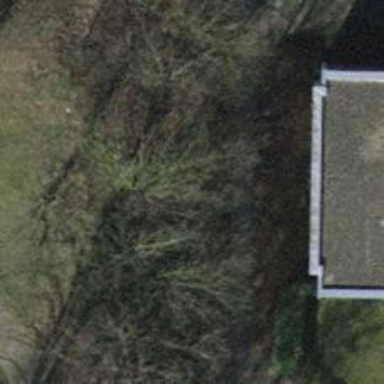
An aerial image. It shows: Retaining wall.